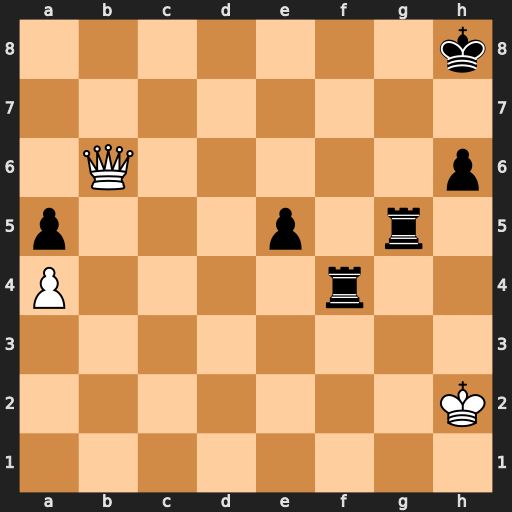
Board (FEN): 7k/8/1Q5p/p3p1r1/P4r2/8/7K/8
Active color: w
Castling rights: -
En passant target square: -
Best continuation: Qxh6+ Kg8 Qxg5+